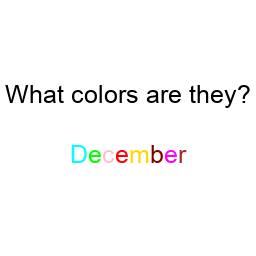
Color: cyan, lime, pink, red, gold, maroon, magenta, brown
Background color: white
Question text color: black